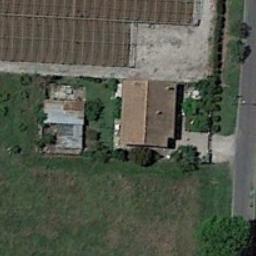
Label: sparse_residential